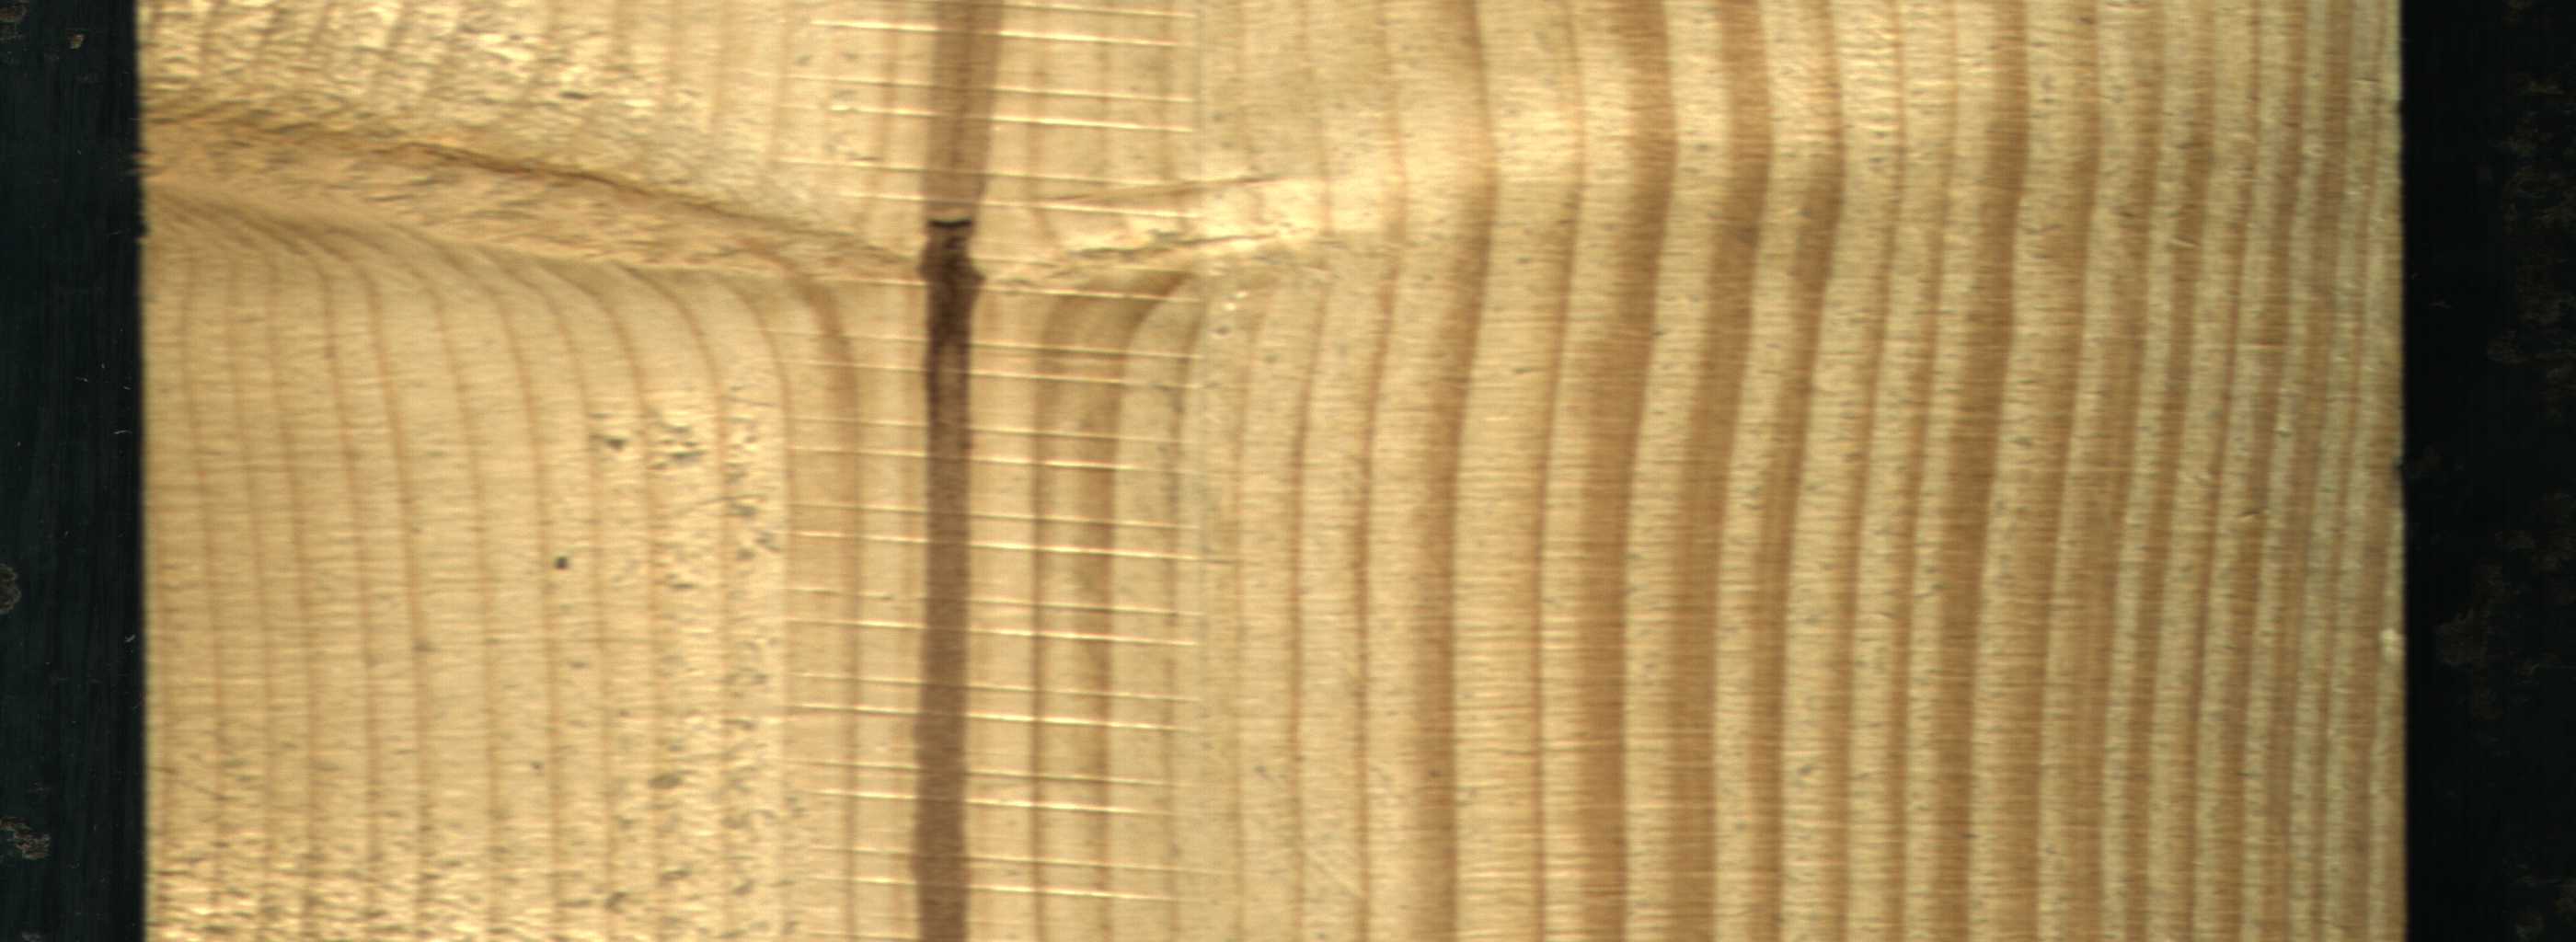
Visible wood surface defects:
Marrow
Live_Knot